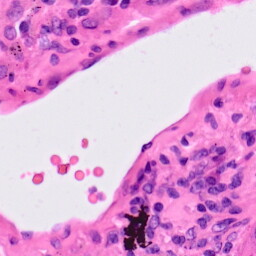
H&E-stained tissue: Lung